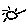
Label: sun